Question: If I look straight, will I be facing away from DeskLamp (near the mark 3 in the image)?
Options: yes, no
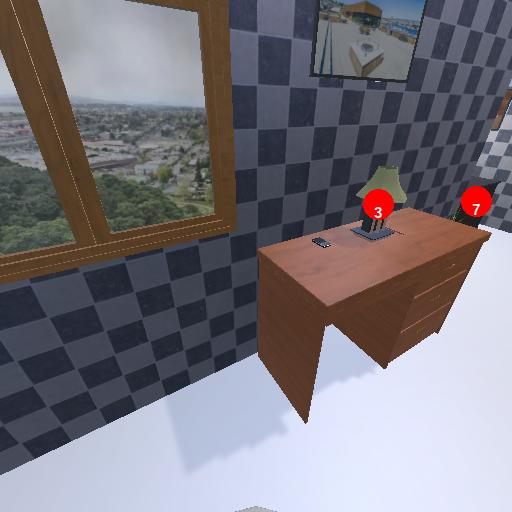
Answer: yes